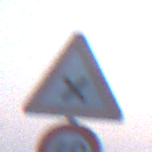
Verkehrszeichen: KreuzungOderEinmuendung
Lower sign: Geschwindigkeit60
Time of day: Dawn
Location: Outdoor (Urban)
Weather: Clear
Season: NotSpecified
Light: Natural